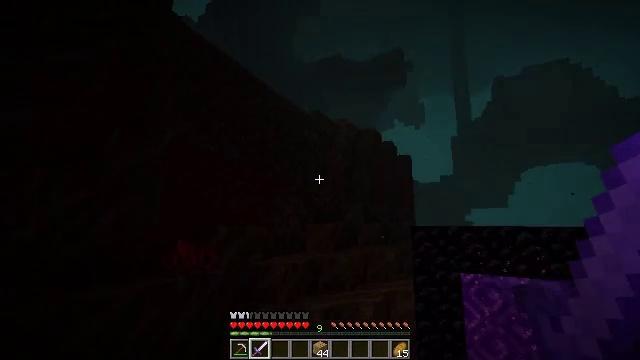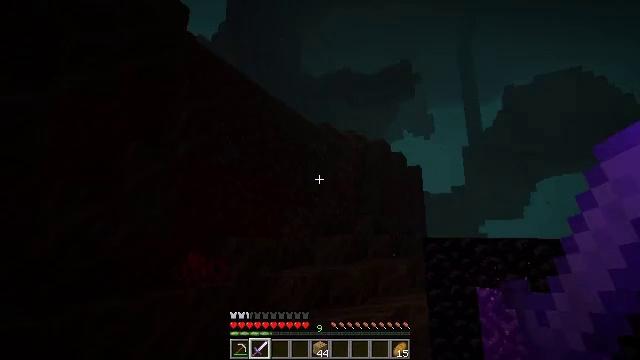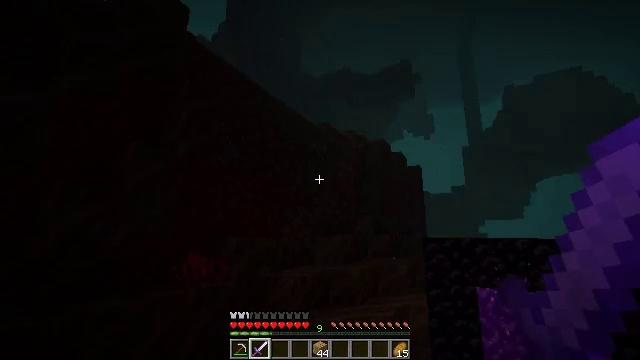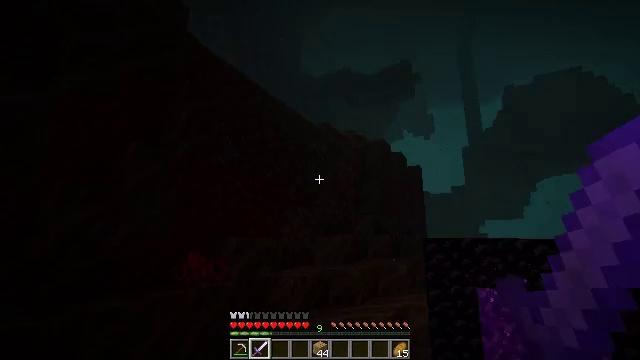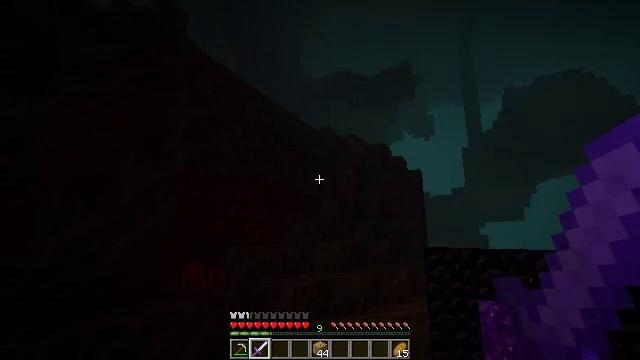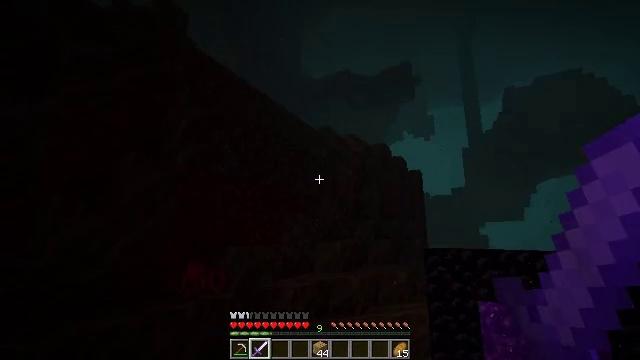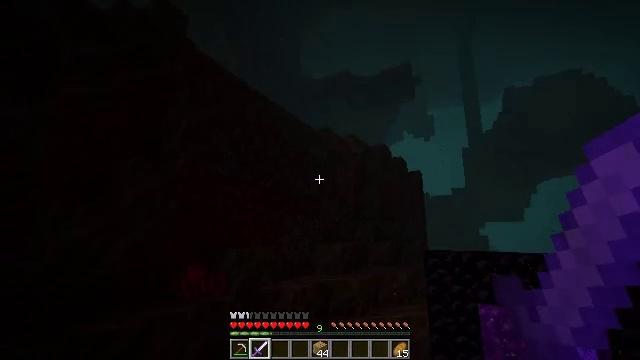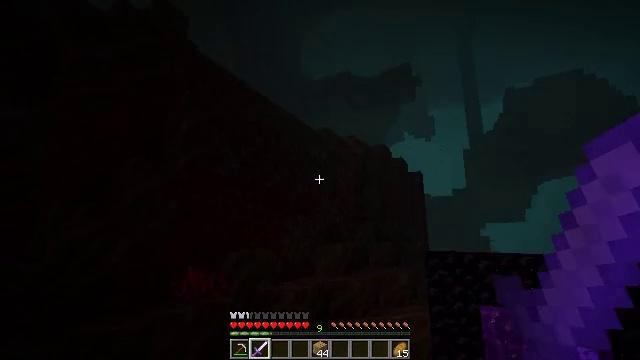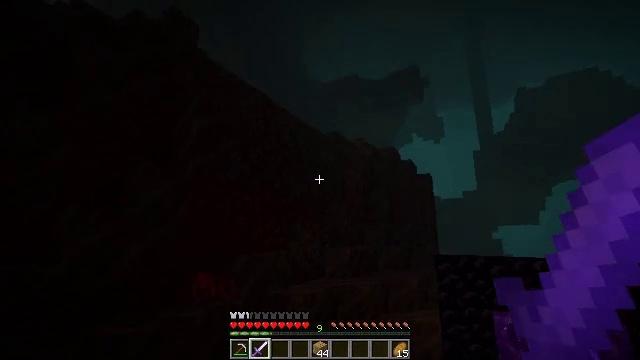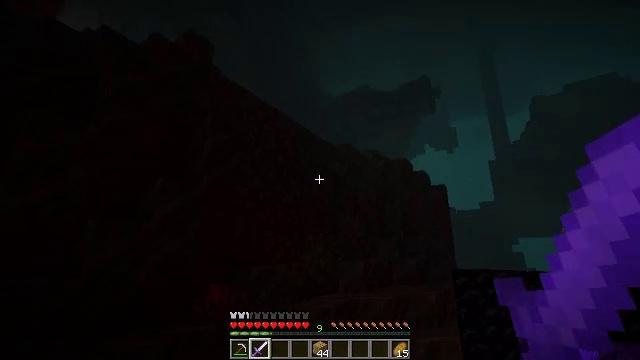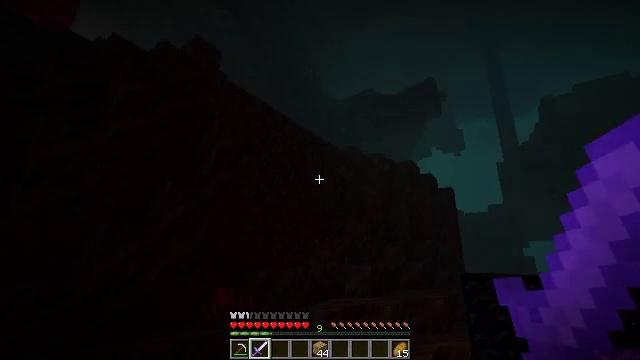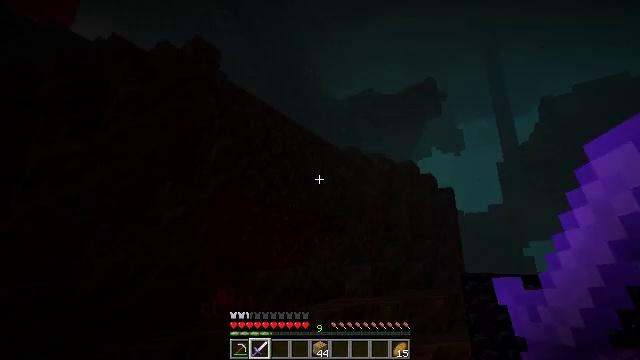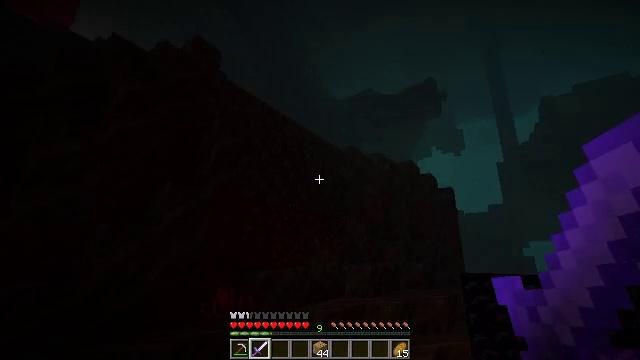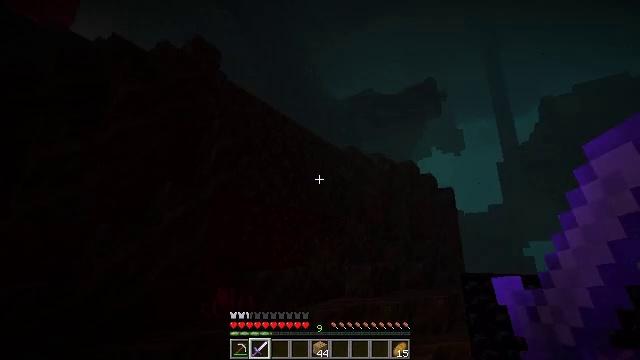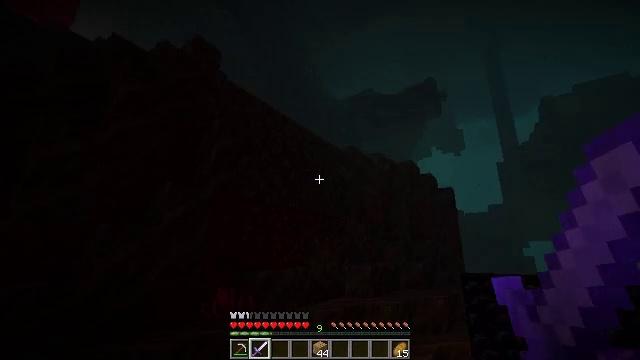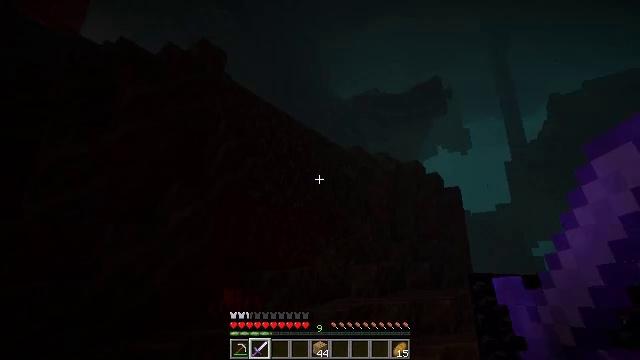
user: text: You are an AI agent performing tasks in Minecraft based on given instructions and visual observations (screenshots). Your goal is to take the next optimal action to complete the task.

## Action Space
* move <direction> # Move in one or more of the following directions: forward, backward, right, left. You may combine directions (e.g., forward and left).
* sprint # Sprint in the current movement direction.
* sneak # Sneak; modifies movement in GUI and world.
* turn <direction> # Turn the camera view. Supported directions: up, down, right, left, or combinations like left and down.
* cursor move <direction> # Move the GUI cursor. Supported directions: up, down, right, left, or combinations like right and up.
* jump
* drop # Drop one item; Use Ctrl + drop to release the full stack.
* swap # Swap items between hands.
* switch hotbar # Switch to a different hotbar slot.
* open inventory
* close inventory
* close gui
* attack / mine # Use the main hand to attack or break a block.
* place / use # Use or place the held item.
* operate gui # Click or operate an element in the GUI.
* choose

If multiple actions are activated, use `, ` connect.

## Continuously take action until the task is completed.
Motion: motion action
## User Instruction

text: Remove layers of soul soil.
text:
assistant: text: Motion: sneak, turn left and up
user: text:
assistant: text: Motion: no_op
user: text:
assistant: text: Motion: no_op
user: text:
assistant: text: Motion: no_op
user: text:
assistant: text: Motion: no_op
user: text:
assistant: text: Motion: no_op
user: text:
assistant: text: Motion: no_op
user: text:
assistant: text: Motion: turn left
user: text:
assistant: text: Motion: turn left and up
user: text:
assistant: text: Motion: turn left
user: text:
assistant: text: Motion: no_op
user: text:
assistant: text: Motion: no_op
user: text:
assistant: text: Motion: no_op
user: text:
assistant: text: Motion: no_op
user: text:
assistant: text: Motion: turn left
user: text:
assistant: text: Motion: turn left and down
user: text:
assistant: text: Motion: turn left and down
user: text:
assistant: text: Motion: turn left and down
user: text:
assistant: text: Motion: turn left
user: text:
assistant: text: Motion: no_op
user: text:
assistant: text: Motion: move forward
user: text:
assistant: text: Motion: move forward
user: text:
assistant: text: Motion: move forward
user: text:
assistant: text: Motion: move forward
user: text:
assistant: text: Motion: move forward
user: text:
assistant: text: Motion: move forward
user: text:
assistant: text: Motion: move forward
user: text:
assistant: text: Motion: move forward, turn up
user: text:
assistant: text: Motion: move forward, turn left
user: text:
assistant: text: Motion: move forward, turn left